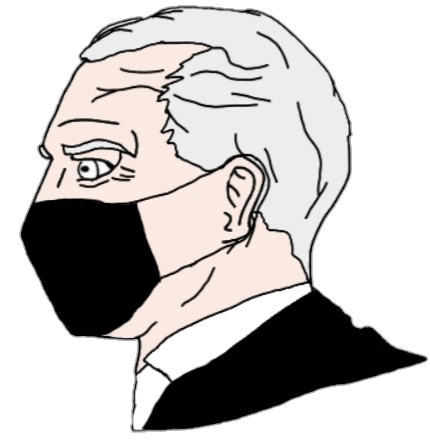
Label: 4_Yes_Chad